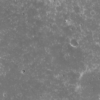
Label: not_dusty